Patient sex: M
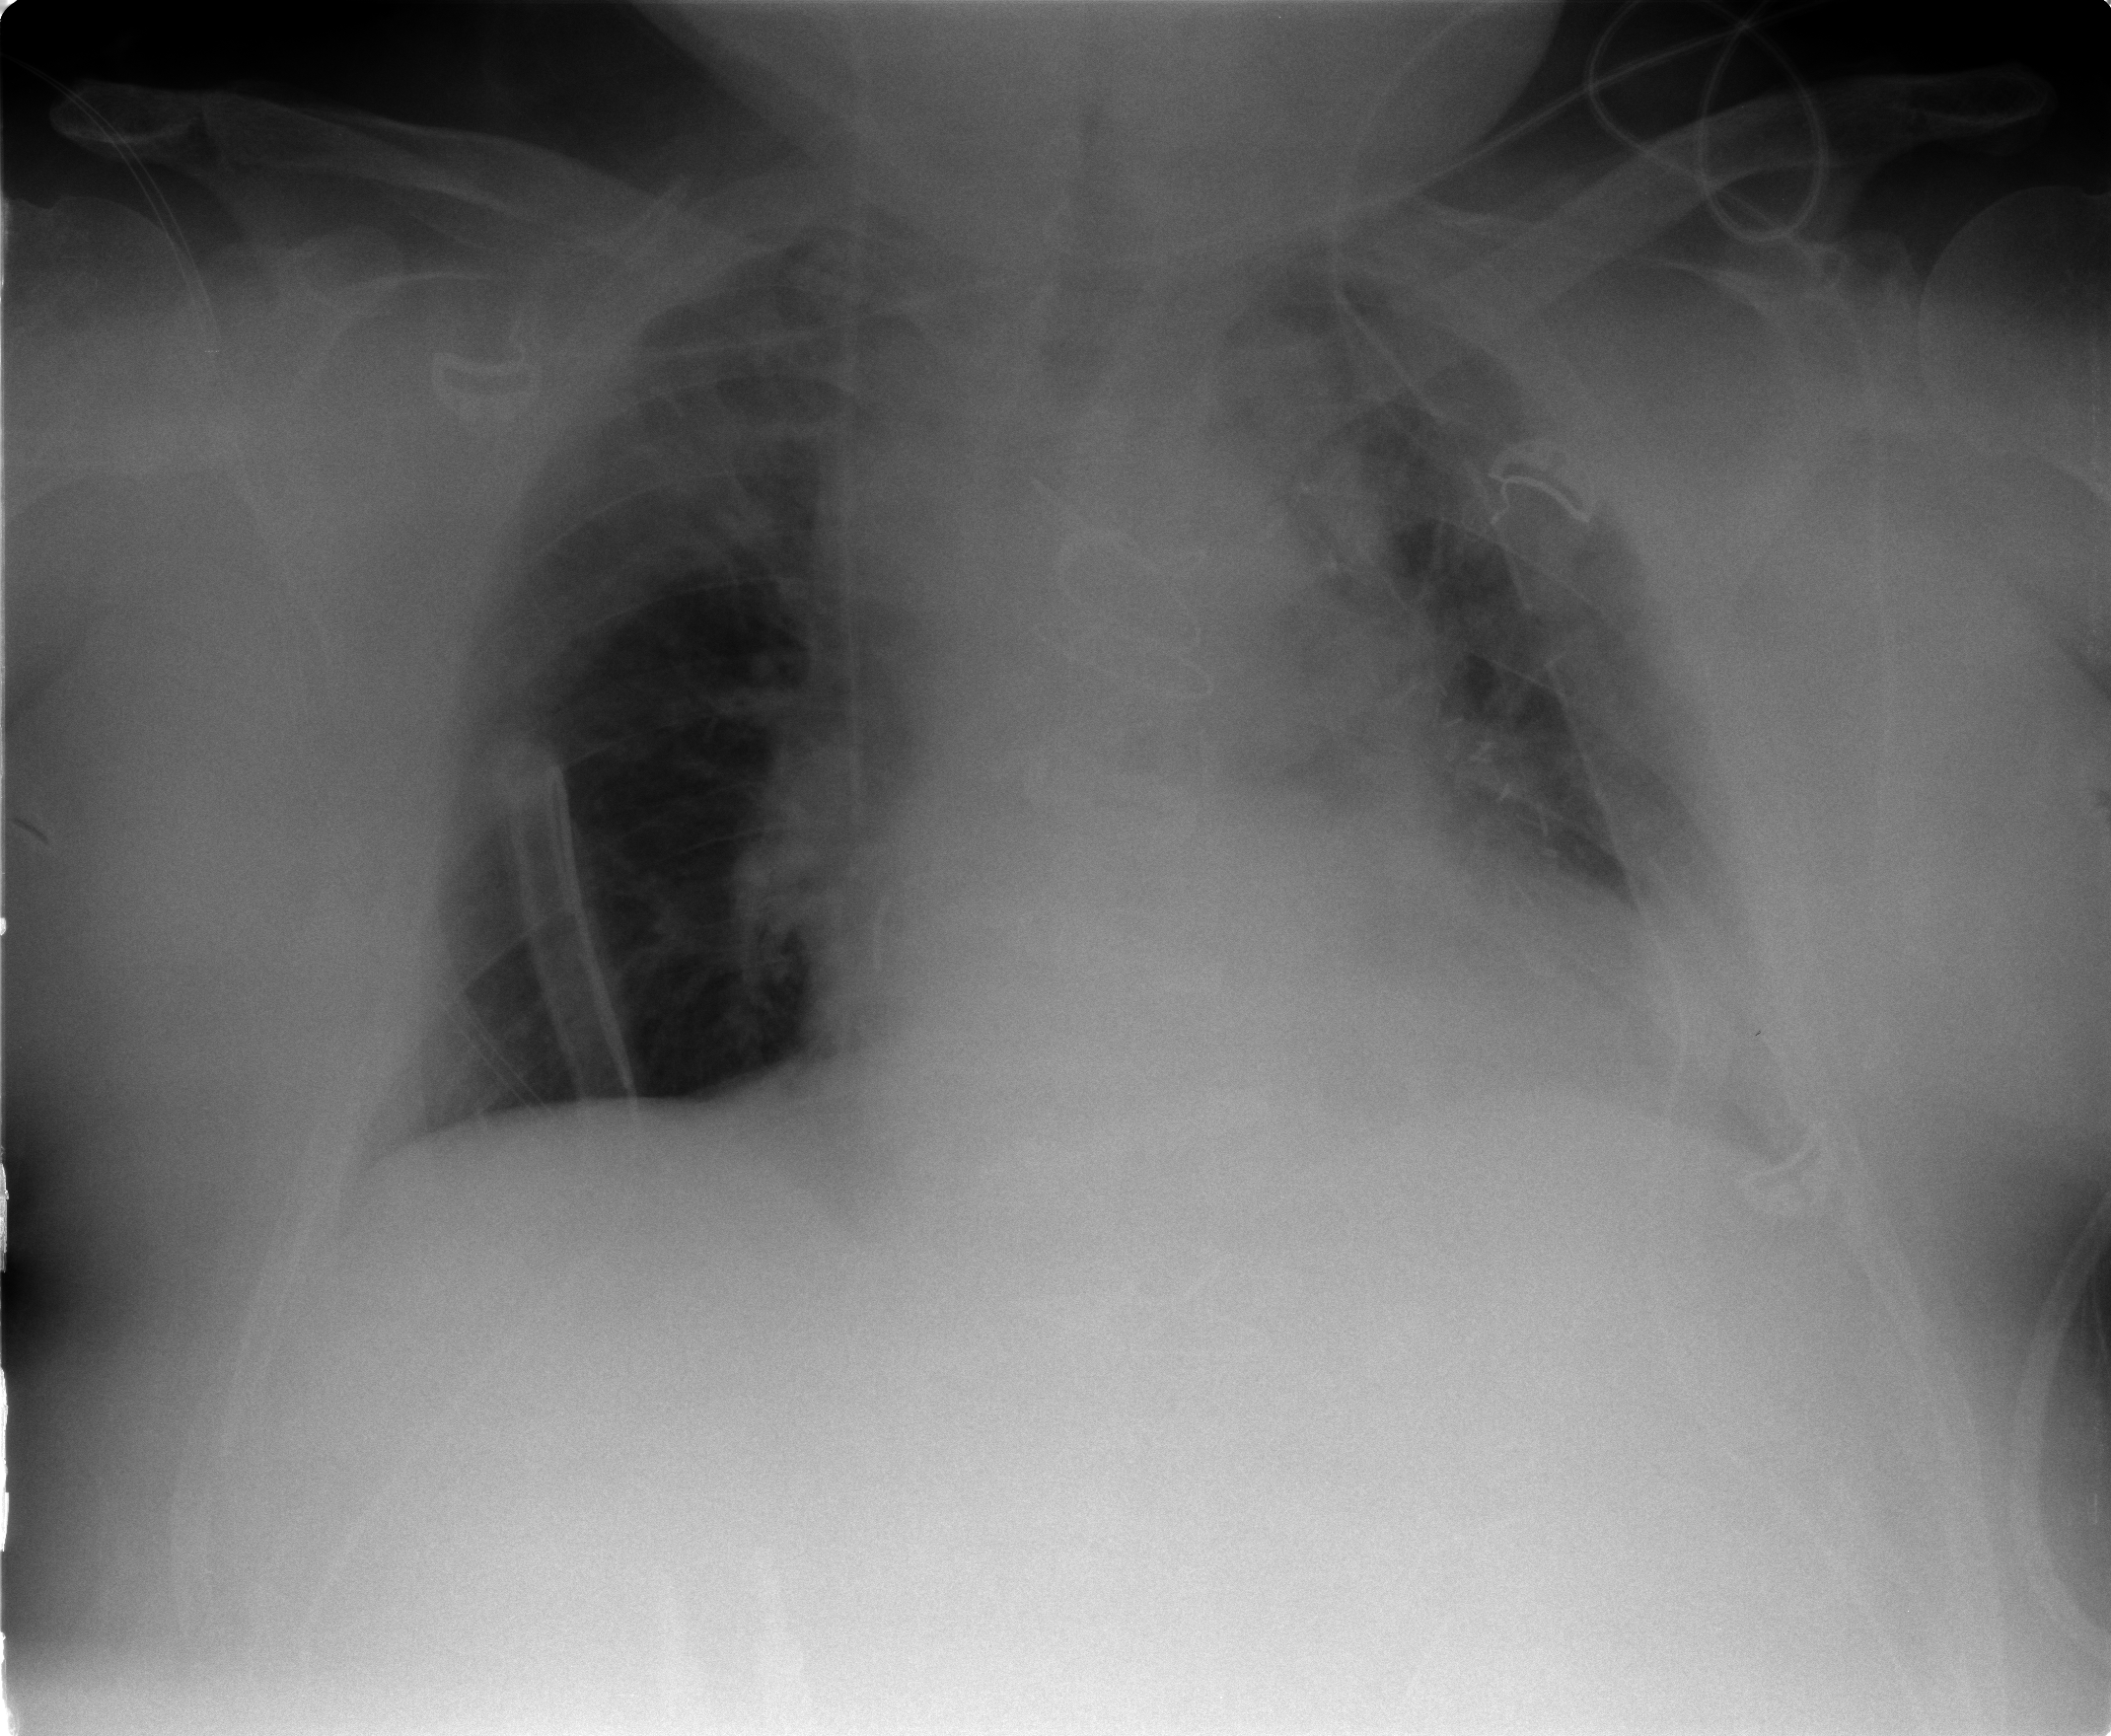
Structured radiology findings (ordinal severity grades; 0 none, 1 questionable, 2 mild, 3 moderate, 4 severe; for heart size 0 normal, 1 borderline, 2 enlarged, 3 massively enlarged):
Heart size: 2
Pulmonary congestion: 2
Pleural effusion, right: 0
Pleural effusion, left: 2
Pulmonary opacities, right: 2
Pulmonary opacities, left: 2
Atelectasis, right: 2
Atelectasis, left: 2